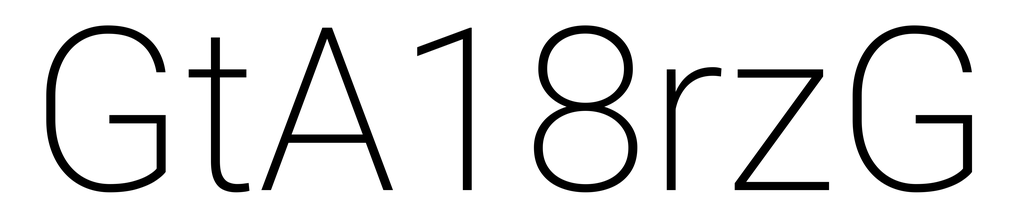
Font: Roboto_ExtraLight